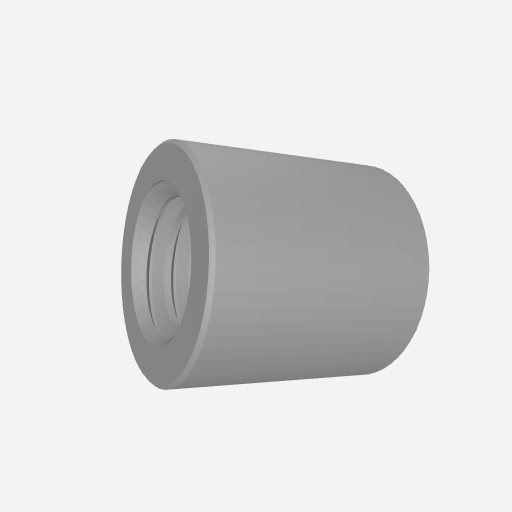
Part: Standoff6OD6